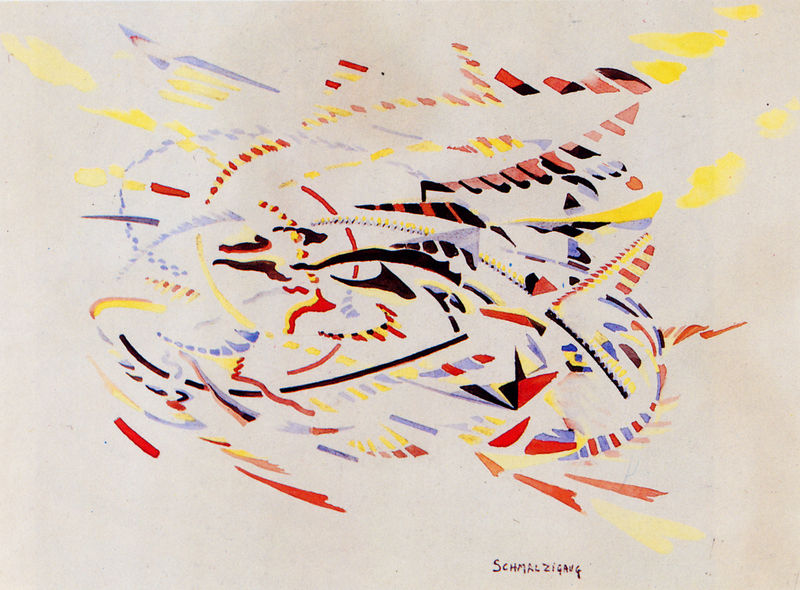
Titel: Espressione dinamica di una automobile in velocità
Künstler: Jules Schmalzigaug
Standort: Bruxelles
Institution: (Privatbesitz)
Schlagwörter: blau, dunkel, gemälde, weiß, aquarell, dreieck, gelb, grün, kubismus, bewegung, braun, bunt, grau, hell, licht, orange, schwarz, zeichnung, rot, fest, malerei, muster, tanz, signatur, felder, wind, auge, gold, tanzen, kontrast, rosa, fliegen, kreis, rund, bewegt, hellblau, farbig, schrift, wellen, papier, fahnen, perspektive, fahne, abstrakt, farben, flächen, modern, formen, violett, linien, wehen, streifen, deutsch, striche, flucht, punkte, kurven, unterschrift, wirbel, form, titel, strich, dynamik, kreise, tupfen, jahrmarkt, flecken, geometrisch, dynamisch, picasso, schwaru, zentrum, leicht, auarell, drehung, fahrer, pfeil, spirale, ungegenständlich, verlauf, geometrie, kreisel, pfeile, kandinsky, zentriert, rhythmus, komplementärfarben, gestrichelt, punktiert, zerlegung, felser, verschwimmen, zentrifugal, freudig, piccasso, fliehend, gestrichel, schmalzigang, schmalzigaug, schmalzigung, 20. jahrhundert, qiadrat, 20th century, schamlzig, schmalzigsng, ungegenstädnlich, kandinskya